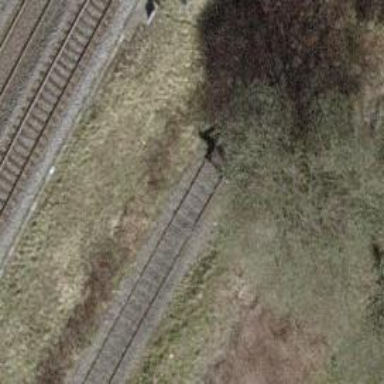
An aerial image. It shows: Railway buffer stop.